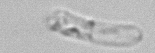
Label: Guinardia_striata